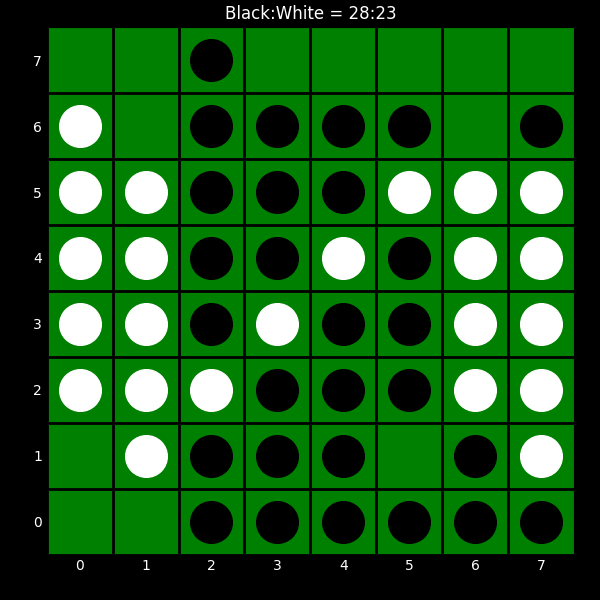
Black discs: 28
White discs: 23